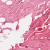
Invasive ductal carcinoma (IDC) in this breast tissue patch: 0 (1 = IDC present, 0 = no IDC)